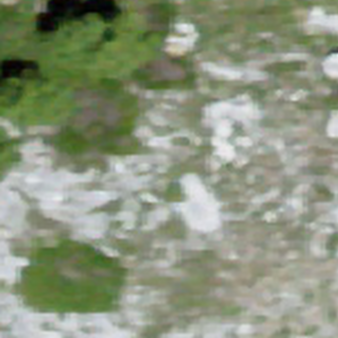
Label: other